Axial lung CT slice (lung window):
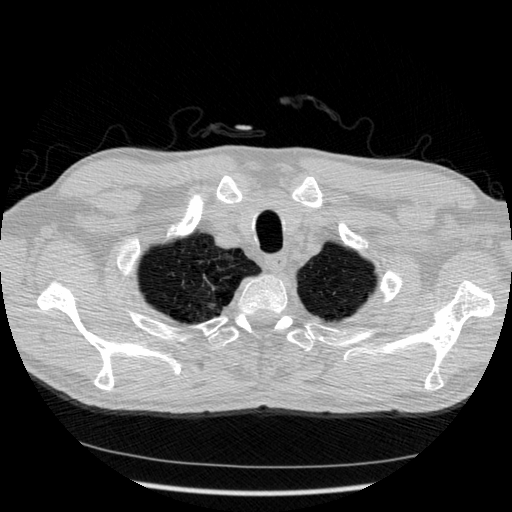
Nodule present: no